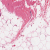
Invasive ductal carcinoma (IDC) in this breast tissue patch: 0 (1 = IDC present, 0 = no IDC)